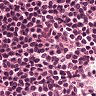
Metastatic tissue present: no